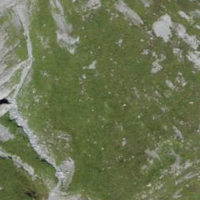
EUNIS habitat code: 23
Species observed at this site:
Aricia artaxerxes